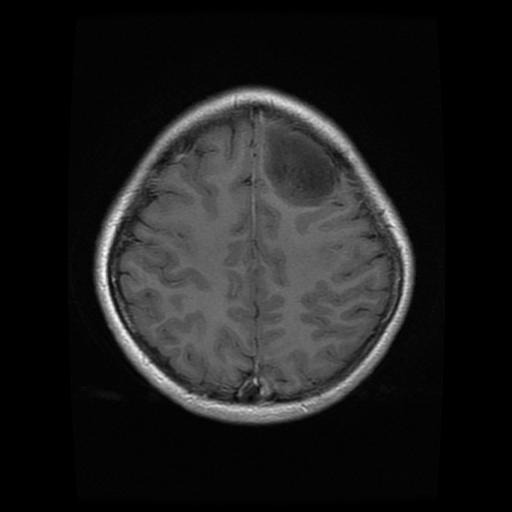
Label: glioma